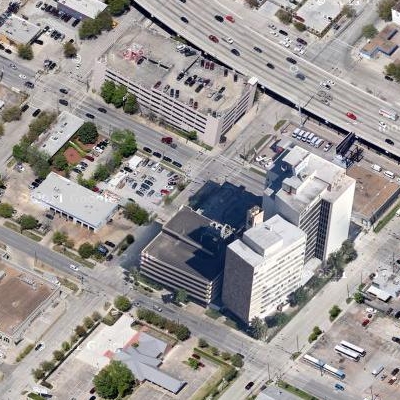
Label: Industry